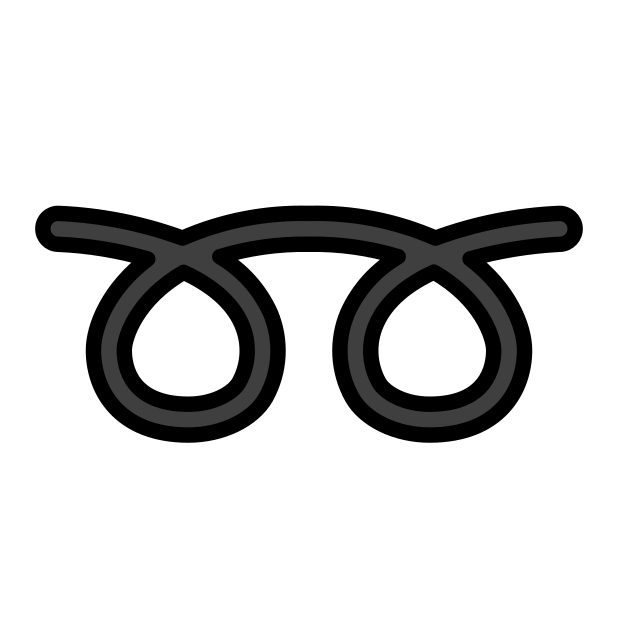
Emoji: ➿
Name: double curly loop
Unicode: 0x27bf